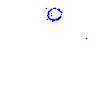
Particle: proton